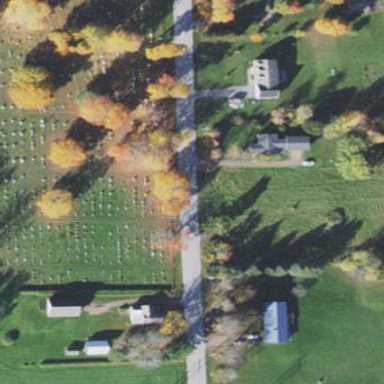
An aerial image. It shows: Cemetery.